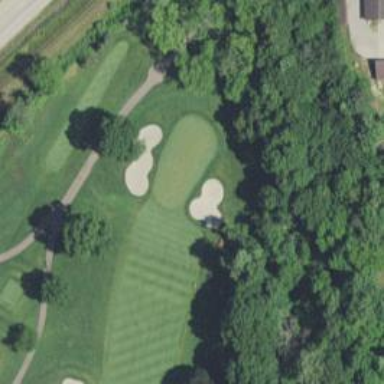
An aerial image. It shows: View of golf hole.